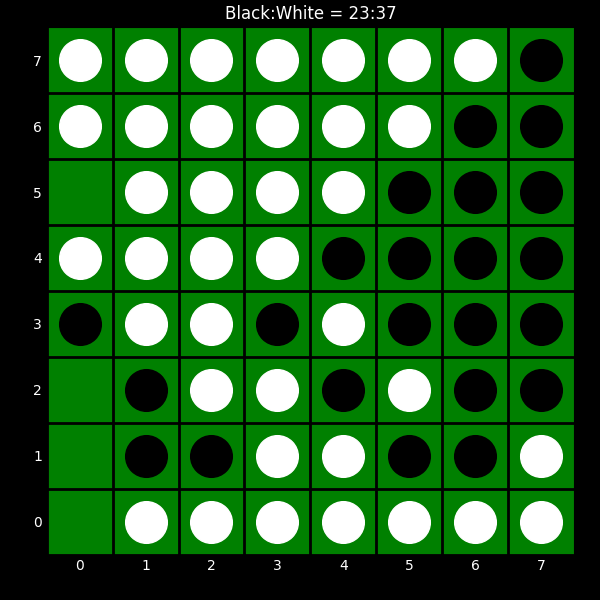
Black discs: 23
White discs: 37